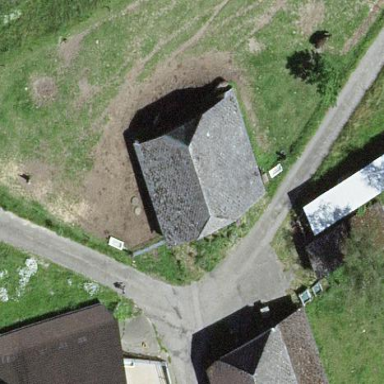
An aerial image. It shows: Barn.